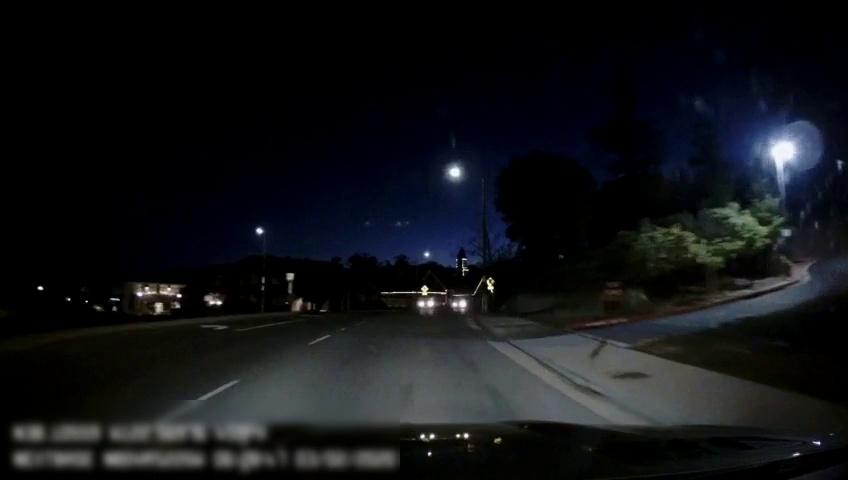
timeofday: Night
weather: Cloudy
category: Drivable Space
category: Vehicles | Car
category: Vehicles | Car
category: Lanes | Current Lane
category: Lanes | Alternate Lane